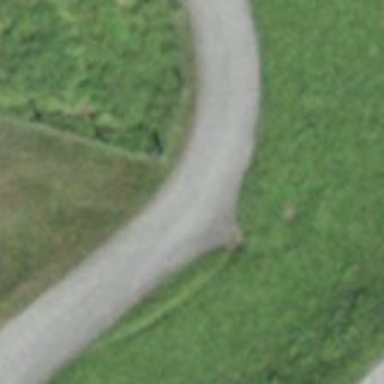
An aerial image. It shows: Residential road.